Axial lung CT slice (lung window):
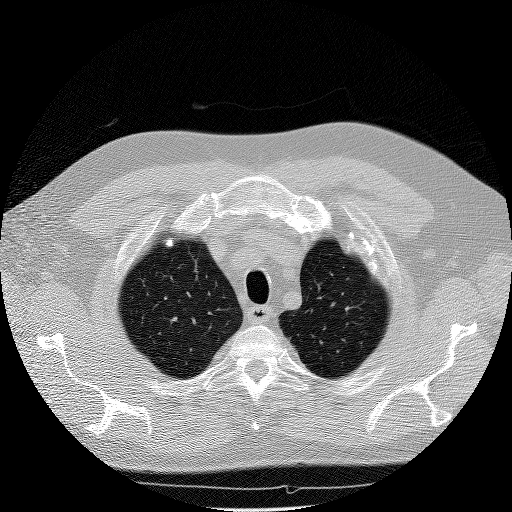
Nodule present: no